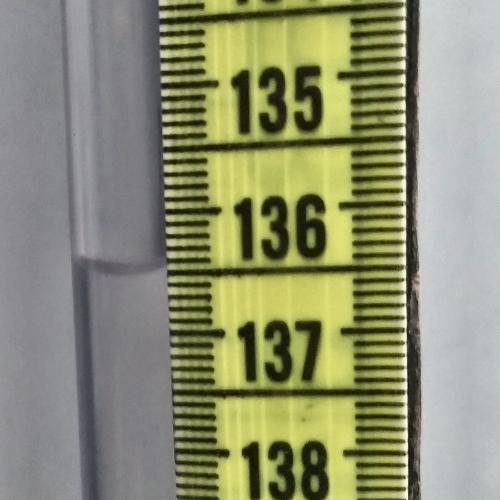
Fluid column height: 136.5 cm